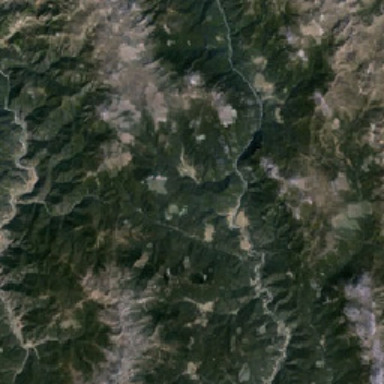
There are high mountains in the river .